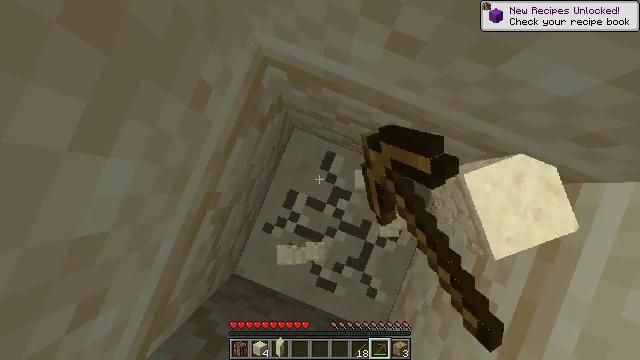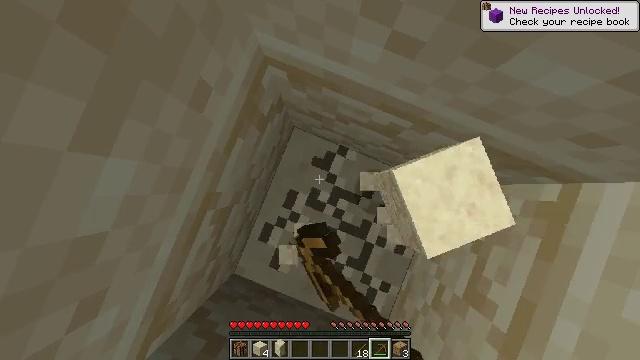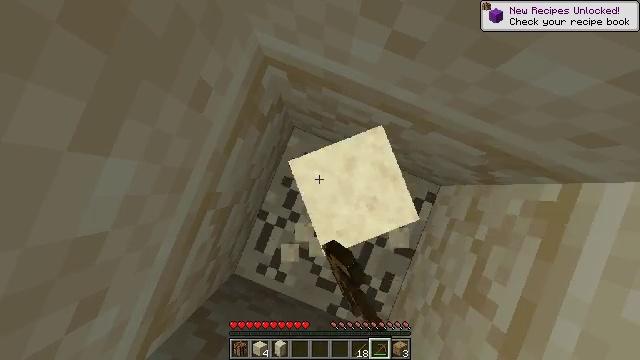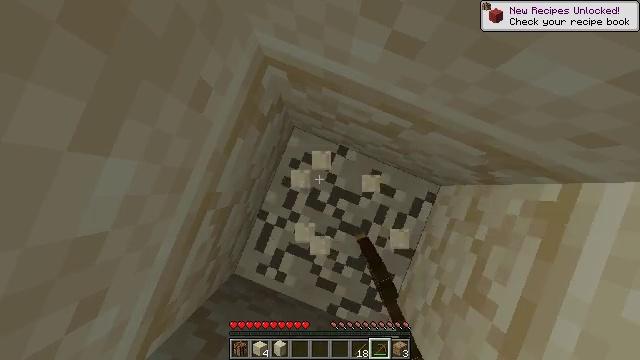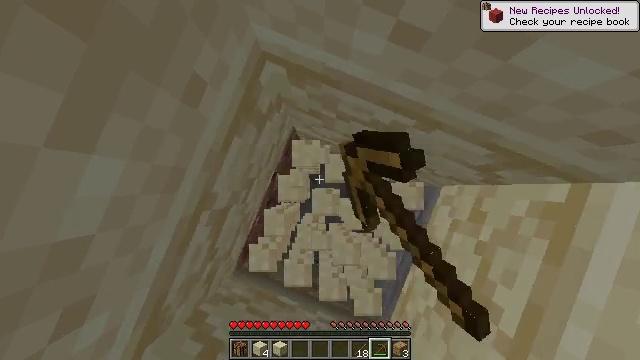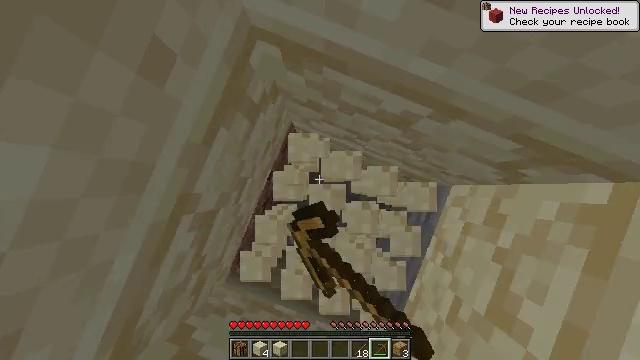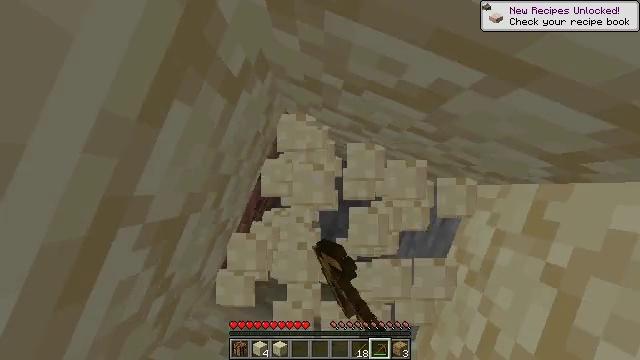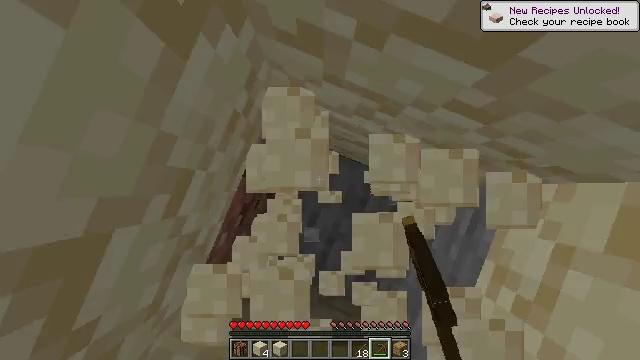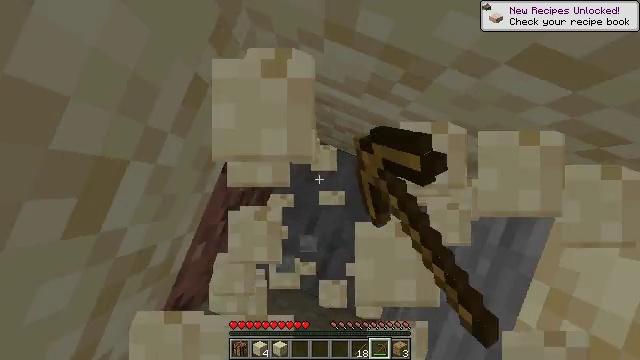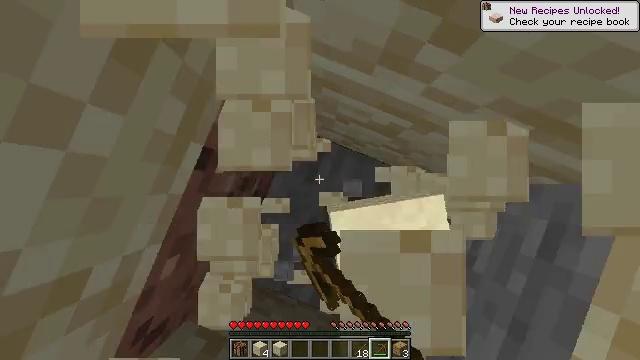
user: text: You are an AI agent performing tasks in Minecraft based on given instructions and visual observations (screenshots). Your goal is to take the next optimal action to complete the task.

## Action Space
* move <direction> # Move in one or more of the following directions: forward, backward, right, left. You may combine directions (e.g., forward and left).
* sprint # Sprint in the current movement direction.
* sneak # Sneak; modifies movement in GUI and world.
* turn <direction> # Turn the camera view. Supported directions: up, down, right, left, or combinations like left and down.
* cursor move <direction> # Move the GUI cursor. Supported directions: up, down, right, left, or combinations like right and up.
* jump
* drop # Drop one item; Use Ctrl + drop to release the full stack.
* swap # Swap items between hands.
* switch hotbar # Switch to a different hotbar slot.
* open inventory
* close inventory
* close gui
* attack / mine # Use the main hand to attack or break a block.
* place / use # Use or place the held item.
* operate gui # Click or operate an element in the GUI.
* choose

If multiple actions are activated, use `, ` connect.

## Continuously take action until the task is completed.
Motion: motion action
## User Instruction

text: Collect sandstone by mining.
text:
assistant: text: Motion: attack / mine
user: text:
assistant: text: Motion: attack / mine
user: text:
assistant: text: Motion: attack / mine
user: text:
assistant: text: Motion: attack / mine
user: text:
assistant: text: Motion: attack / mine
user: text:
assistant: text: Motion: attack / mine
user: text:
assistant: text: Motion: attack / mine
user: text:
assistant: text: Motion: attack / mine
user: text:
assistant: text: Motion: attack / mine
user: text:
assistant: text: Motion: attack / mine